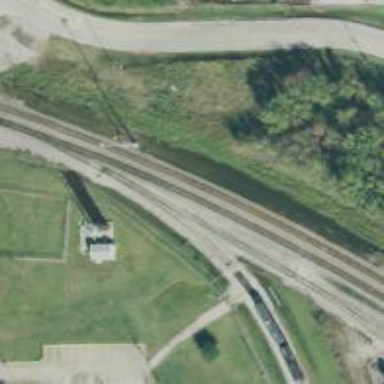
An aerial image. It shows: Rail spur service.